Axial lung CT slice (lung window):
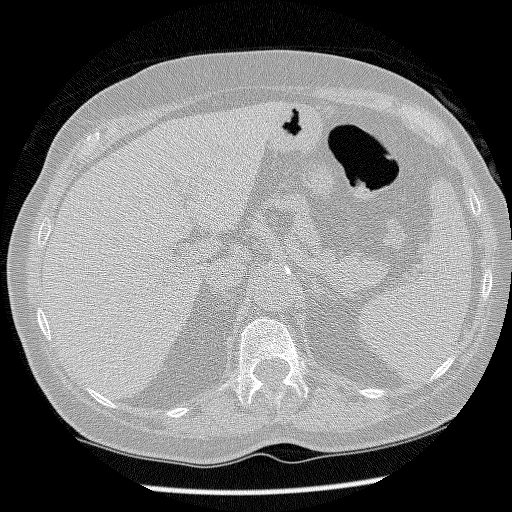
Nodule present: no